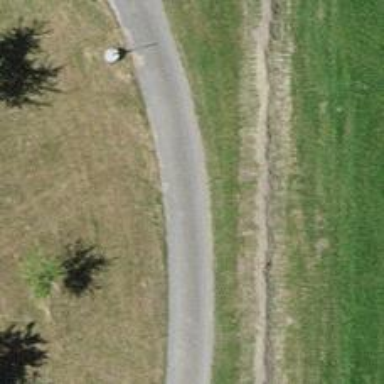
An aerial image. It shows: Well-maintained track road with grade 1 tracktype.